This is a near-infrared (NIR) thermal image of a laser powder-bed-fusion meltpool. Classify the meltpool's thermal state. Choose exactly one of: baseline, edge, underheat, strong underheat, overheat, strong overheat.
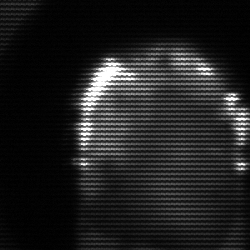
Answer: baseline